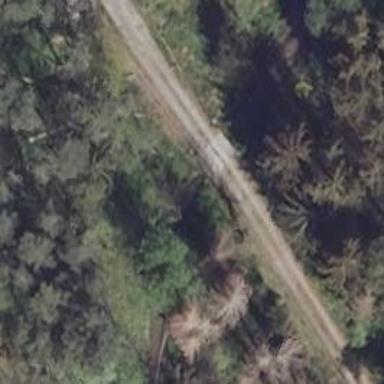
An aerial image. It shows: Dirt track on bridge with grade3 tracktype.